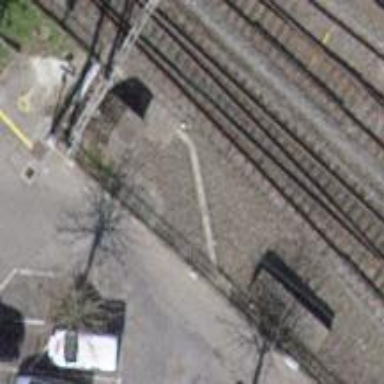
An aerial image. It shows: Railway buffer stop.